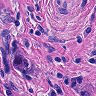
Metastatic tissue present: yes